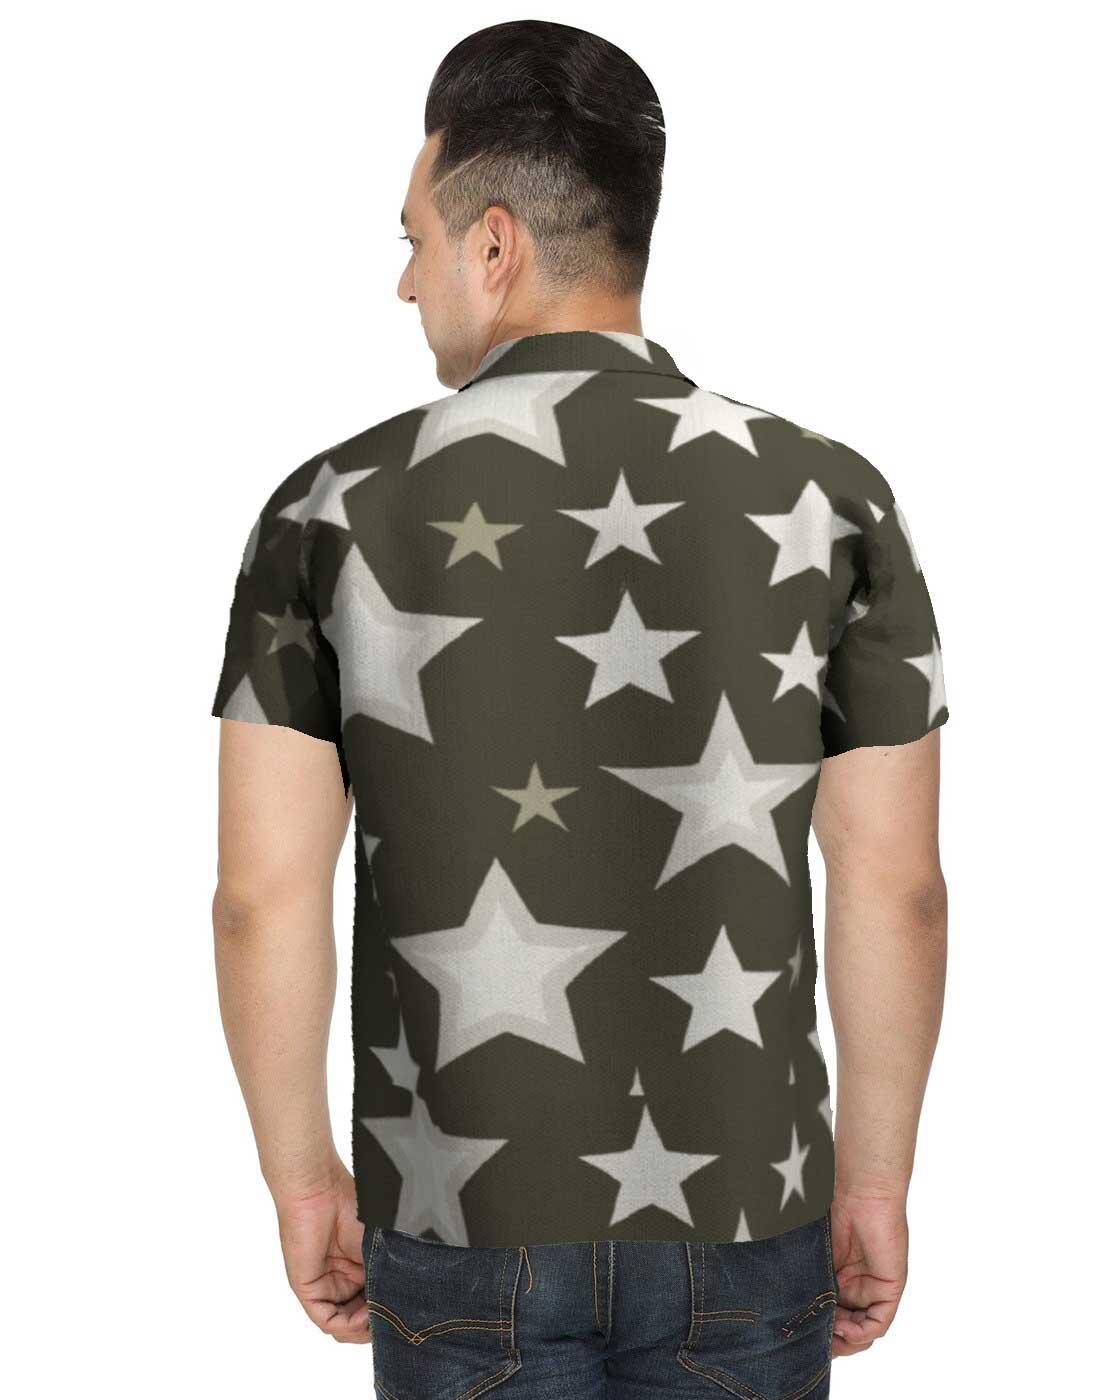
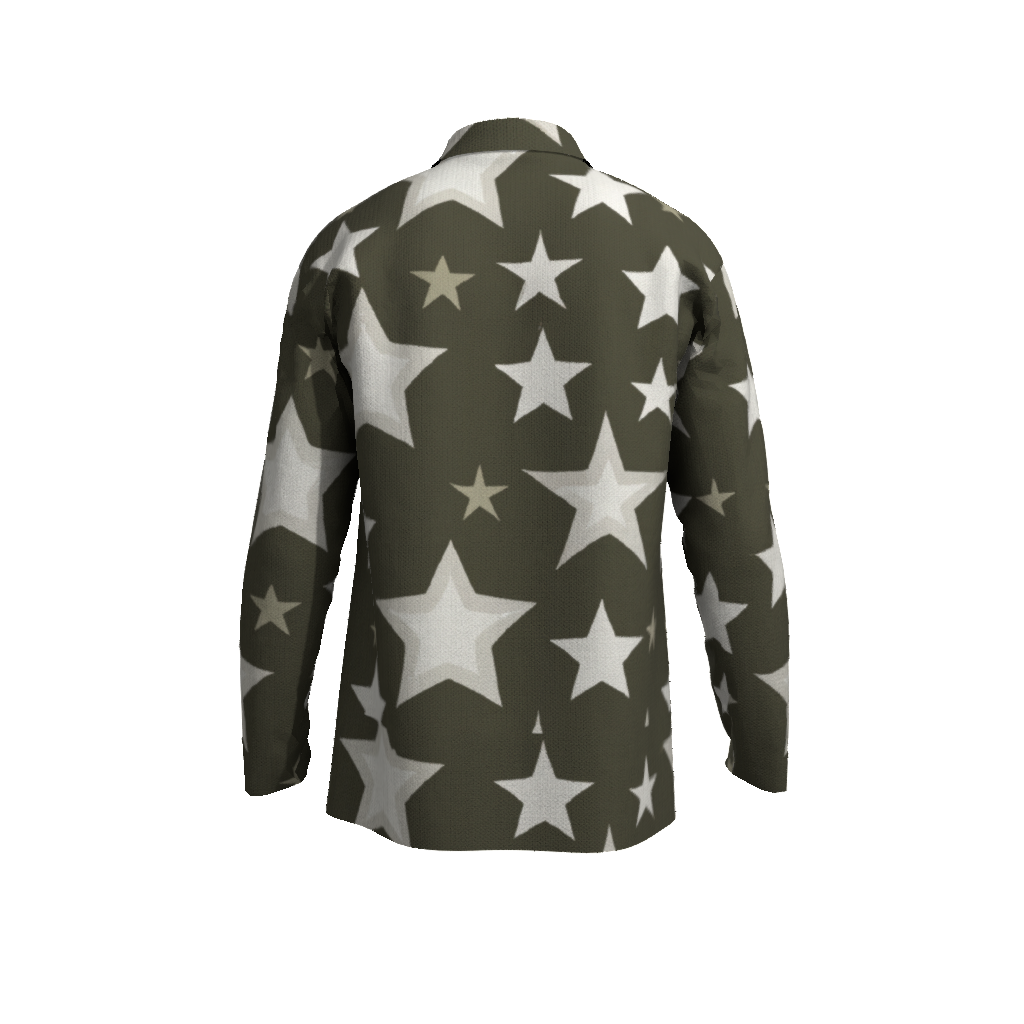
Clothing description: green star print t tee